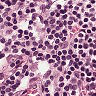
Metastatic tissue present: no